Field crop: maize
Growth stage: 2
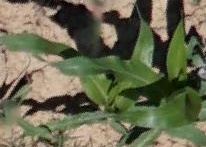
Species: maize